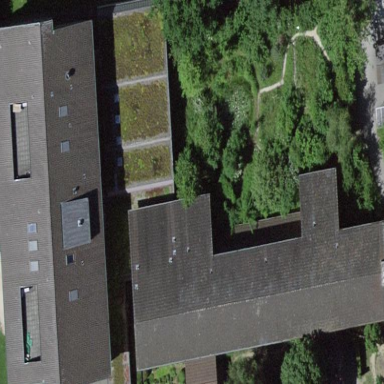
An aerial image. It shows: School building.